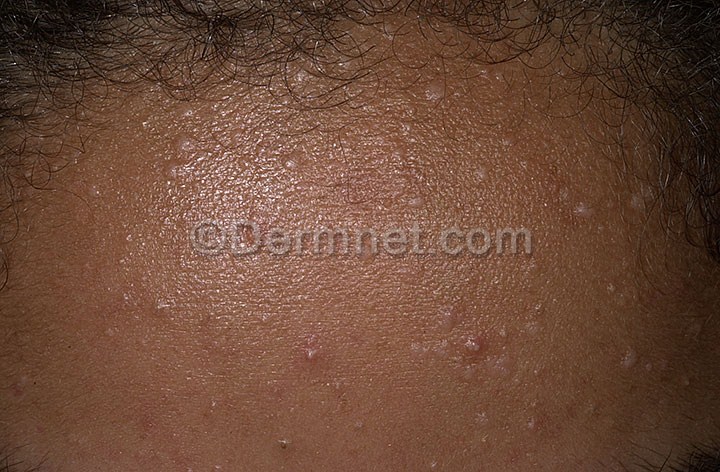
Disease: Warts Molluscum and other Viral Infections